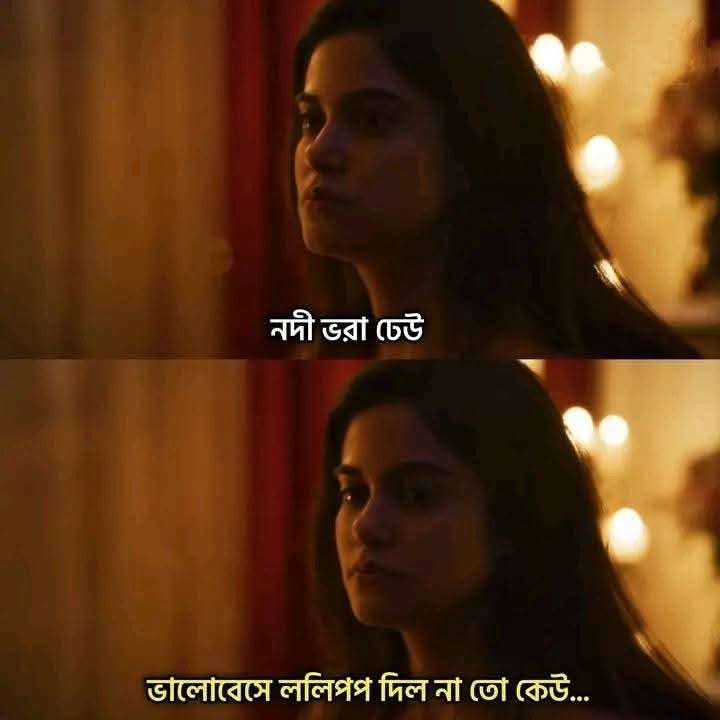
Text: নদী ভরা ঢেউ ভালোবেসে ললিপপ দিল না তো কেউ...
Label: Non Hate